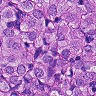
Metastatic tissue present: yes